Question: I have a school assignment that requires me to use a loop and some mathematical equations. What the project needs to accomplish is you type in a range at the top of numbers. Then in the text boxes below you type in a number and a word on each side. When you hit "Calculate" the program needs to replace all the MULTIPLES of the number you typed in with the WORD you typed below it. This should happen with both sets of numbers and words. Then if a number is a multiple of both it should display both words.
Here is a screen shot of my GUI to help you see what I mean.

This is the code so far and what it produces is a list or all the multiples just like I want...but it is just adding the word below the numbers.
How do I get it to replace the number with the word I want entered?
Thanks.
'''
Public Class Form1
Private Sub Form1_Load(ByVal sender As System.Object, ByVal e As System.EventArgs) Handles MyBase.Load
End Sub
Private Sub Button1_Click(ByVal sender As System.Object, ByVal e As System.EventArgs) Handles btnCalculate.Click
Dim counter As Integer
Dim intCounterHigh As Integer
Dim intCounterLow As Integer
Dim intMultipleLeft As Integer
Dim intMultipleRight As Integer
Dim strWordLeft As String
Dim strWordRight As String
intCounterHigh = txtCounterHigh.Text
intCounterLow = txtCounterLow.Text
strWordLeft = txtWordLeft.Text
strWordRight = txtWordRight.Text
intMultipleLeft = txtMultipleLeft.Text
intMultipleRight = txtMultipleRight.Text
While counter <= intCounterHigh - 1
counter += 1
lstResult.Items.Add(CStr(counter))
If counter Mod intMultipleLeft < 1 Then
lstResult.Items.Add(strWordLeft)
End If
If counter Mod intMultipleRight < 1 Then
lstResult.Items.Add(strWordRight)
End If
If counter Mod intMultipleRight < 1 And counter Mod intMultipleLeft < 1 Then
lstResult.Items.Add(strWordLeft & strWordRight)
End If
End While
End Sub
Private Sub btnClear_Click(ByVal sender As System.Object, ByVal e As System.EventArgs) Handles btnClear.Click
lstResult.Items.Clear()
End Sub
Private Sub txtCounter_TextChanged(sender As System.Object, e As System.EventArgs) Handles txtCounterHigh.TextChanged
End Sub
End Class
'''
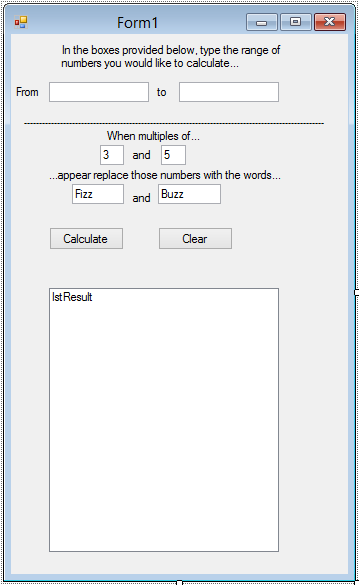
Answer: I imagine that you've seen a bit more of data structures than what you show here. I'm not going to give you the full answer (that's not what we do here), but I will tell you that you already have the answer, you're just not seeing it. Let's approach this backwards, from most restrictive to least restrictive:
- 'counter'- 'counter'- 'counter'-
Those are the rules, right? Go forth, young grasshopper.